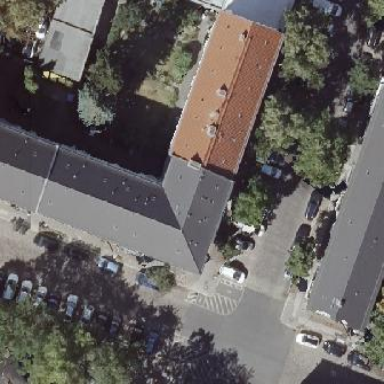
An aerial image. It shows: Apartments building with pyramidal roof.